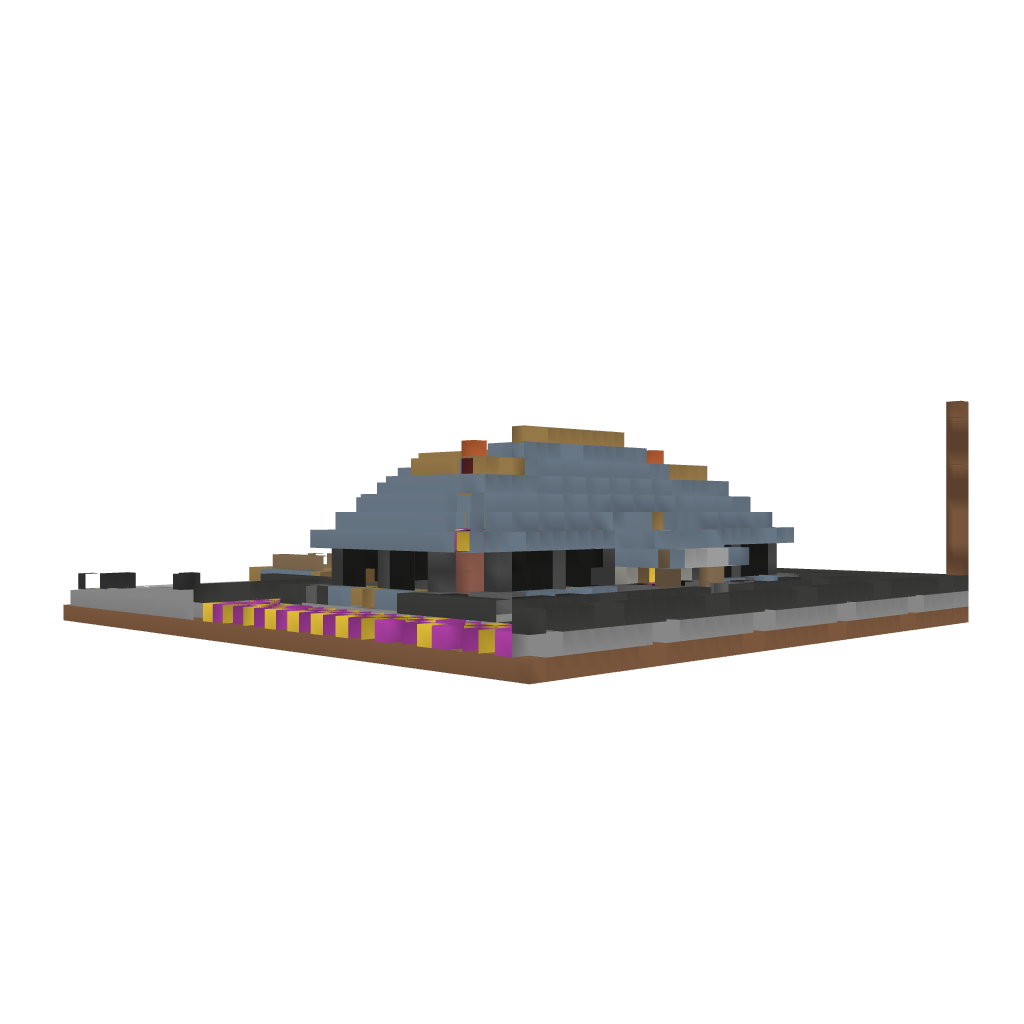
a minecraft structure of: GaymerMansion